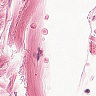
Metastatic tissue present: no